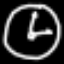
Label: clock